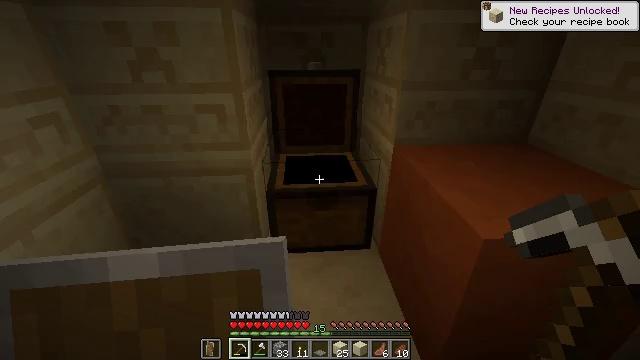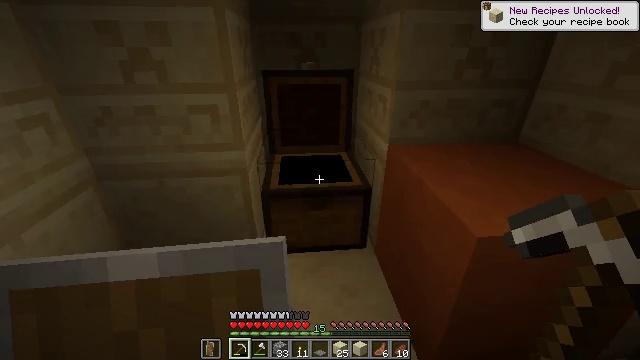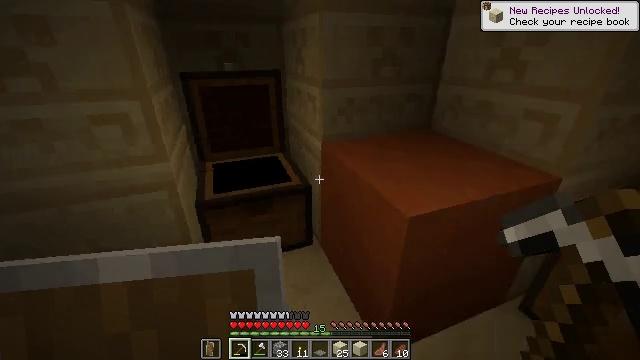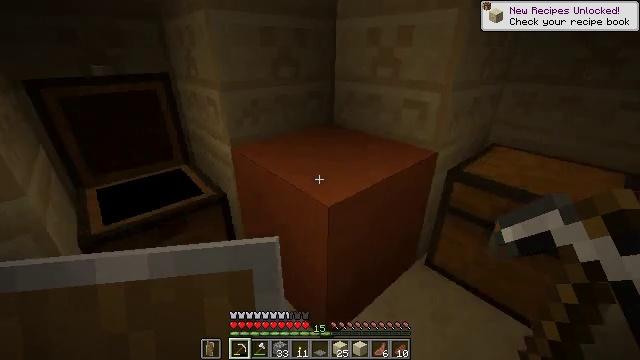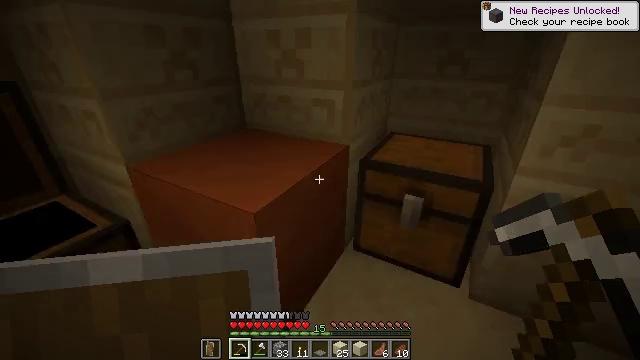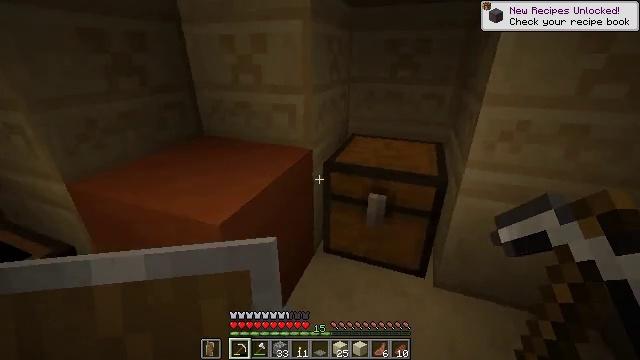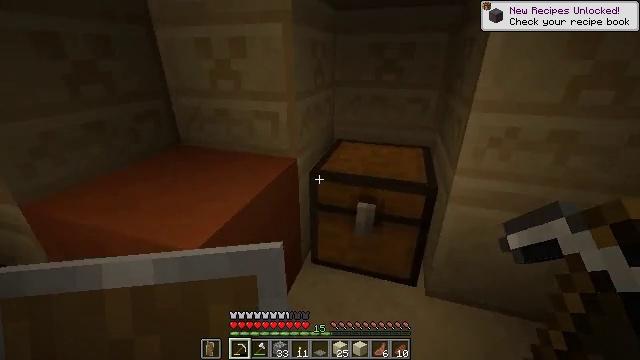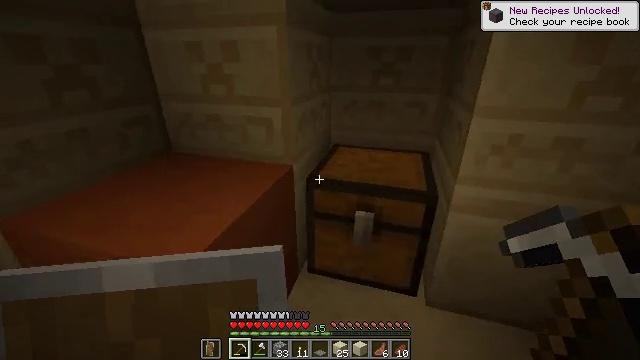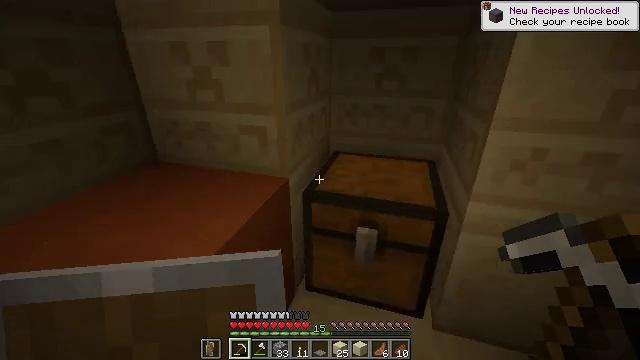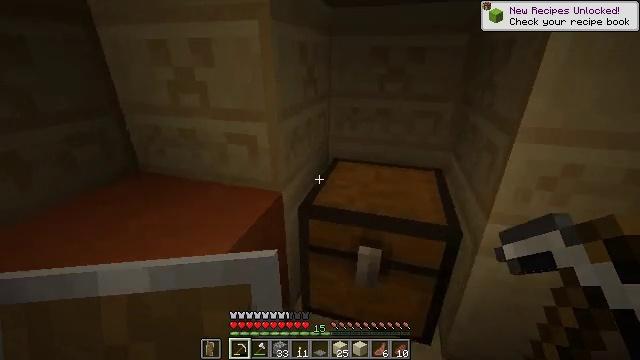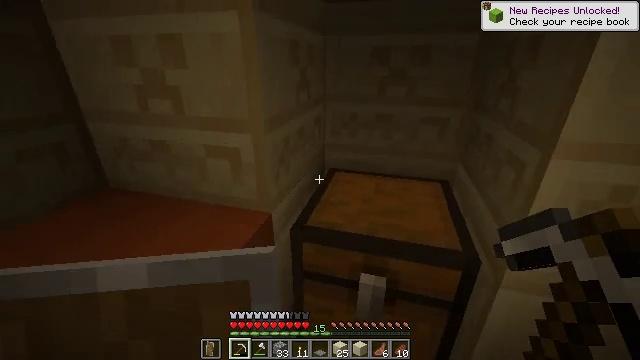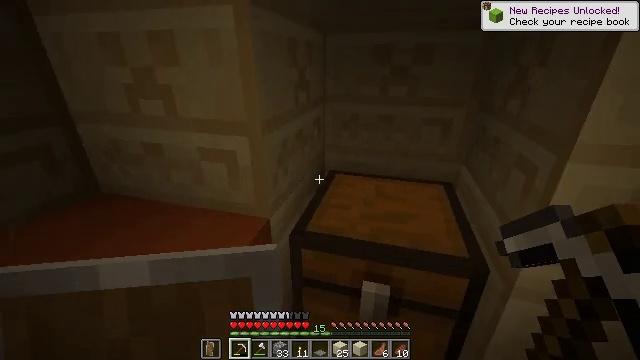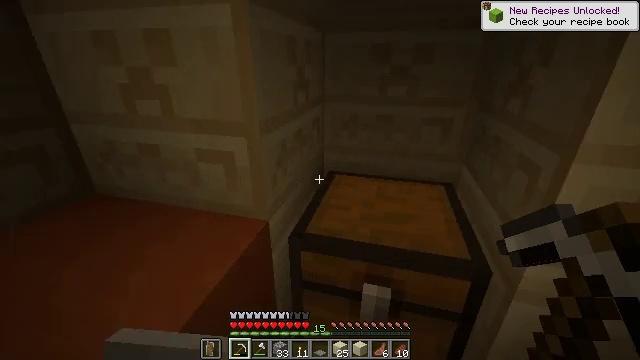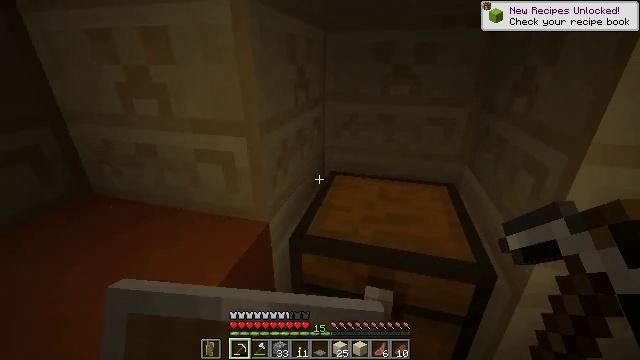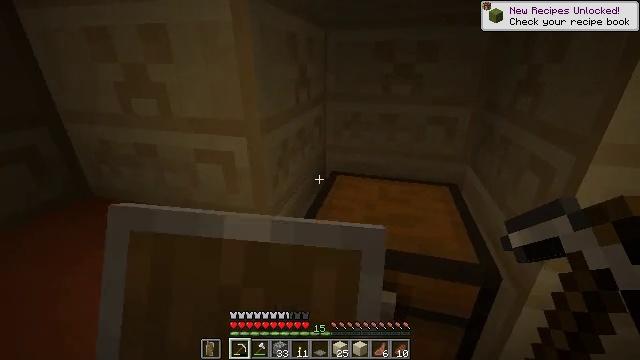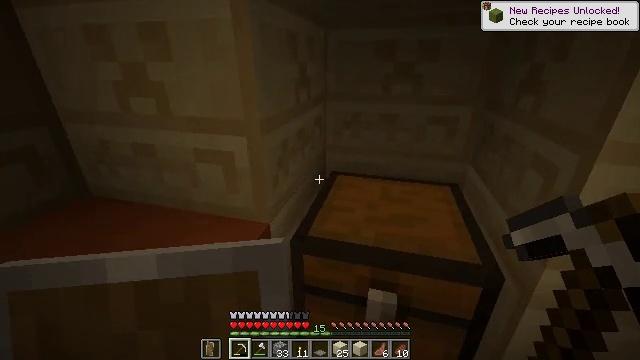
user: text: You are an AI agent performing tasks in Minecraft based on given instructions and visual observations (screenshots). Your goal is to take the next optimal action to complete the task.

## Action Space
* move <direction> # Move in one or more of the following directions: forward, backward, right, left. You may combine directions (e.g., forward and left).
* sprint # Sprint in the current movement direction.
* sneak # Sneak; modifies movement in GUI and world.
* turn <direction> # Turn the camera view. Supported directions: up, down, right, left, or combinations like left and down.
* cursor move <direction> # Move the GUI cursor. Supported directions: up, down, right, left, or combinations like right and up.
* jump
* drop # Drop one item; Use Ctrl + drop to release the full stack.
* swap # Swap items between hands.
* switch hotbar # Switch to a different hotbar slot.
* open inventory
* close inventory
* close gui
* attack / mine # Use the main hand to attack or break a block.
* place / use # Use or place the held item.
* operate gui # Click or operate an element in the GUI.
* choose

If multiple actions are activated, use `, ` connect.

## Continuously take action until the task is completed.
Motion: motion action
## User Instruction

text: Mine the cut sandstone.
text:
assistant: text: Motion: turn right, close gui
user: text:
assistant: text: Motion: turn right
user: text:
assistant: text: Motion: turn right
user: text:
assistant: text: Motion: turn right
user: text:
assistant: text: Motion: turn right
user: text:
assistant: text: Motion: move forward, turn right
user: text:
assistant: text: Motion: move forward
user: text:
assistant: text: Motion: move forward
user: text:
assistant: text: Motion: move forward
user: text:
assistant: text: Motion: turn right
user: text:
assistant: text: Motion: no_op
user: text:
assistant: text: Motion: use / place
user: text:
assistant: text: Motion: use / place
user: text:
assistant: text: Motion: use / place
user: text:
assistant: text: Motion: no_op
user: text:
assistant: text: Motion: no_op
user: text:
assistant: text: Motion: no_op
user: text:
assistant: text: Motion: no_op
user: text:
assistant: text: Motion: no_op
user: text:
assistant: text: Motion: turn right
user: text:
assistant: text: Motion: turn right and down
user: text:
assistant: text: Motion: turn right and down
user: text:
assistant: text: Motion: use / place
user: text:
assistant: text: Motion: use / place
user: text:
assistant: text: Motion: use / place
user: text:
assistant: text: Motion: turn right
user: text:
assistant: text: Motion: turn right
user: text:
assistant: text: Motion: open gui
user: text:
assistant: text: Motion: cursor move right
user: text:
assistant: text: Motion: cursor move right